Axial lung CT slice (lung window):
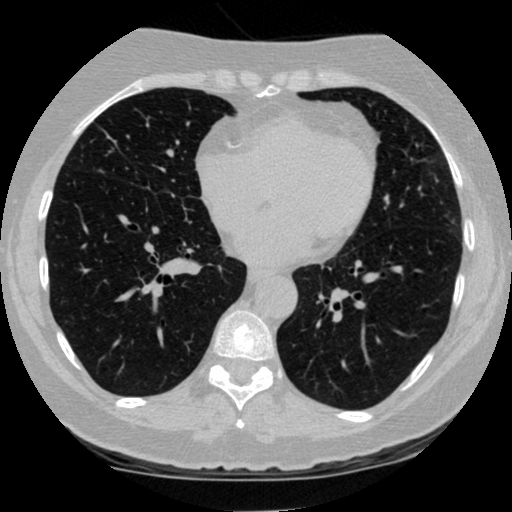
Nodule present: no